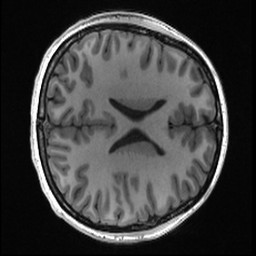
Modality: T1w
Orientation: axial
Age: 18
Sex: female